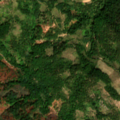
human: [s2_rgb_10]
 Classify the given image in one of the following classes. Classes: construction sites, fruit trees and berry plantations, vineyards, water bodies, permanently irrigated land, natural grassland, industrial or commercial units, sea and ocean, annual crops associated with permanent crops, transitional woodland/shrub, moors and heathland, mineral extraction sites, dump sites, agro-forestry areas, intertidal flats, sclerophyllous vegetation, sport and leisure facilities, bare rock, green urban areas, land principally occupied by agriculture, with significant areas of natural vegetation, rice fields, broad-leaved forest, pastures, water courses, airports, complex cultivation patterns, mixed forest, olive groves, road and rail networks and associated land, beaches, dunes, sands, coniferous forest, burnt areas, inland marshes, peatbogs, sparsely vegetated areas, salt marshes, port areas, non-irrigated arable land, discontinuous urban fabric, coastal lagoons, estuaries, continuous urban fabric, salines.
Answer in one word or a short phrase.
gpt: land principally occupied by agriculture, with significant areas of natural vegetation, broad-leaved forest, burnt areas